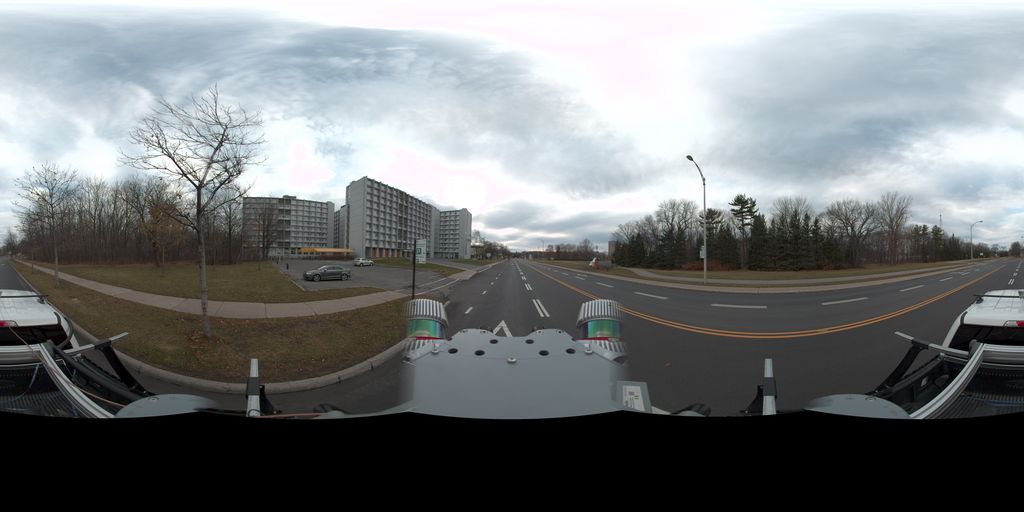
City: quebec_city